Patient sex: M
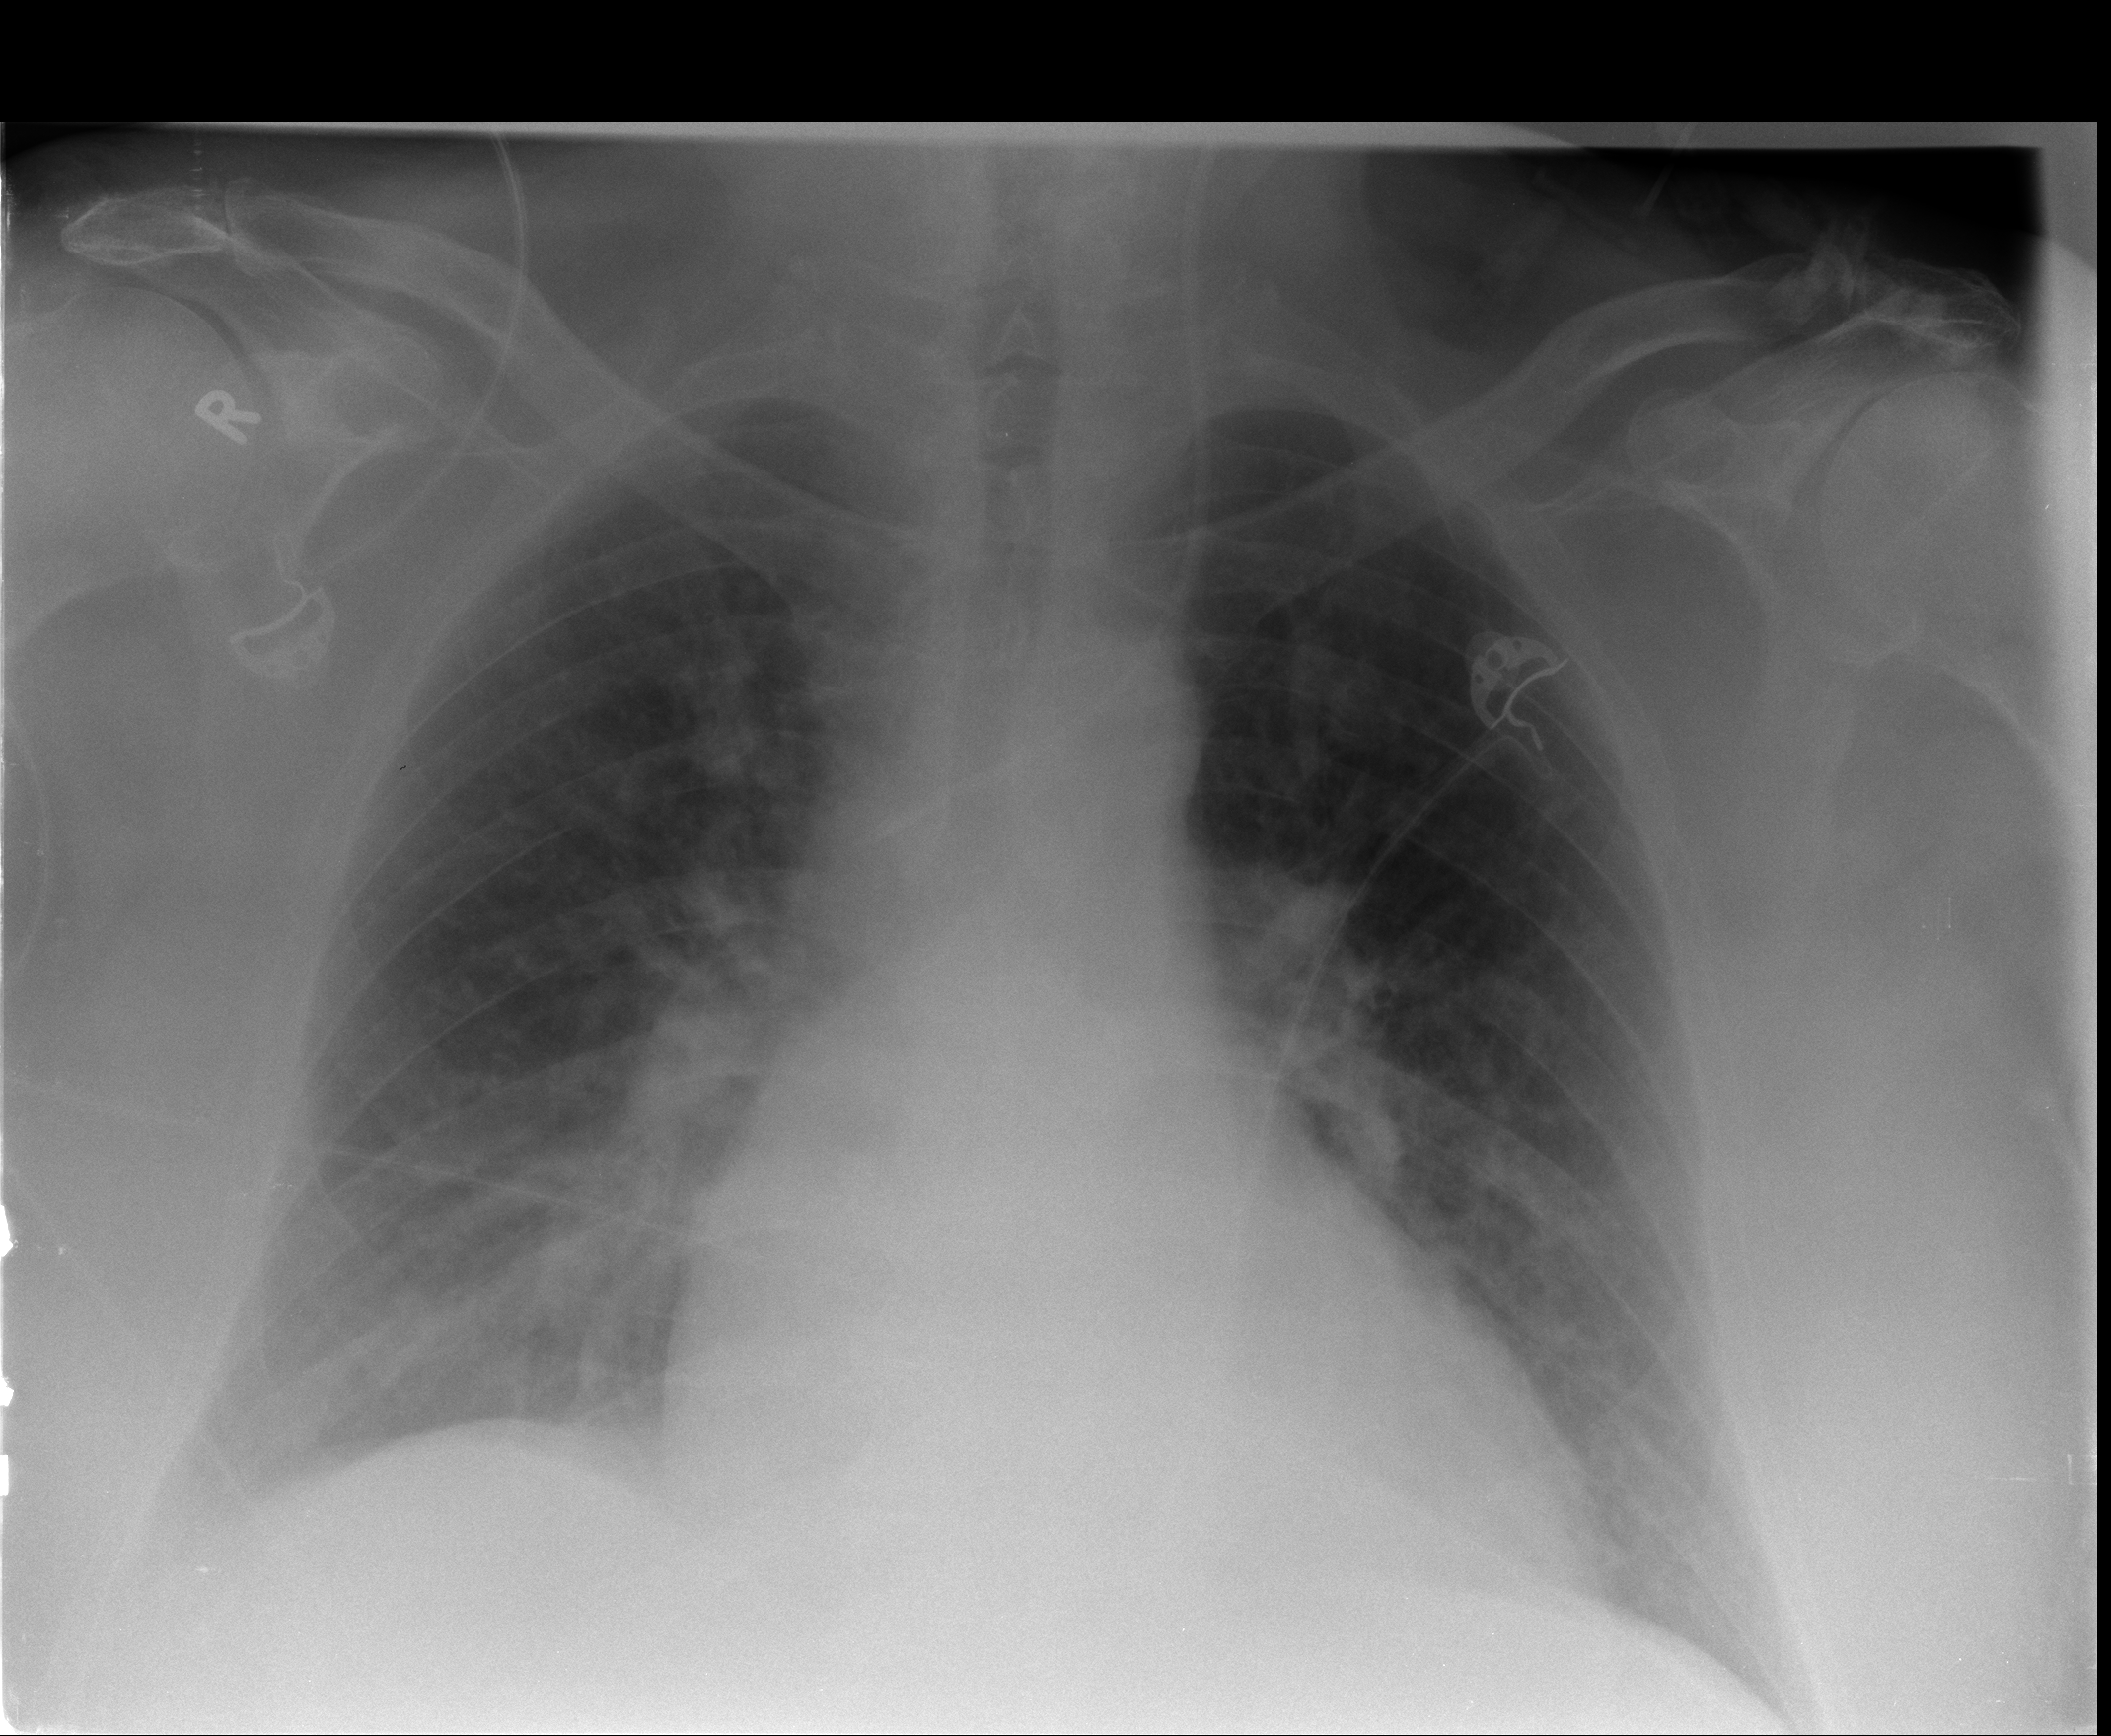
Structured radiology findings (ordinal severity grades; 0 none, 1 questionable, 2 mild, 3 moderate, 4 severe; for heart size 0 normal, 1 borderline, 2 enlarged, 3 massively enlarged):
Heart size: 2
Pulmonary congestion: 2
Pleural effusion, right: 2
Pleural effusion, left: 0
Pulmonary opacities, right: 1
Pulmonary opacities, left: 0
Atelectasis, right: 2
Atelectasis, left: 1